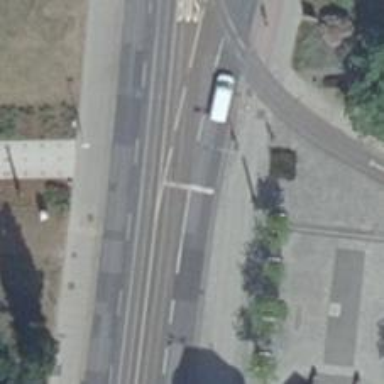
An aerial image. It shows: Road with traffic signals.